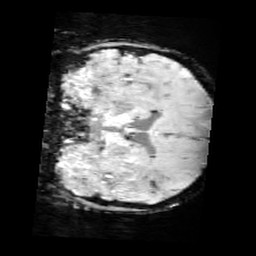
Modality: SWI
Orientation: coronal
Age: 11
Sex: male
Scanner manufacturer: siemens
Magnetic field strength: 3 T
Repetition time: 0.027 s
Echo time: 0.02 s